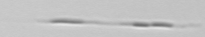
Label: Leptocylindrus